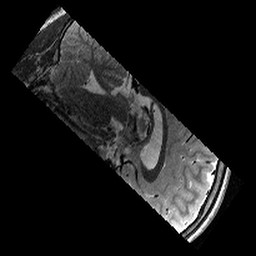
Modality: T2w
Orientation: sagittal
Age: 12
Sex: male
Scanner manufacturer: siemens
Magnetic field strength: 3 T
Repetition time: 9.23 s
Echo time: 0.067 s